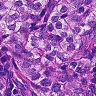
Metastatic tissue present: yes